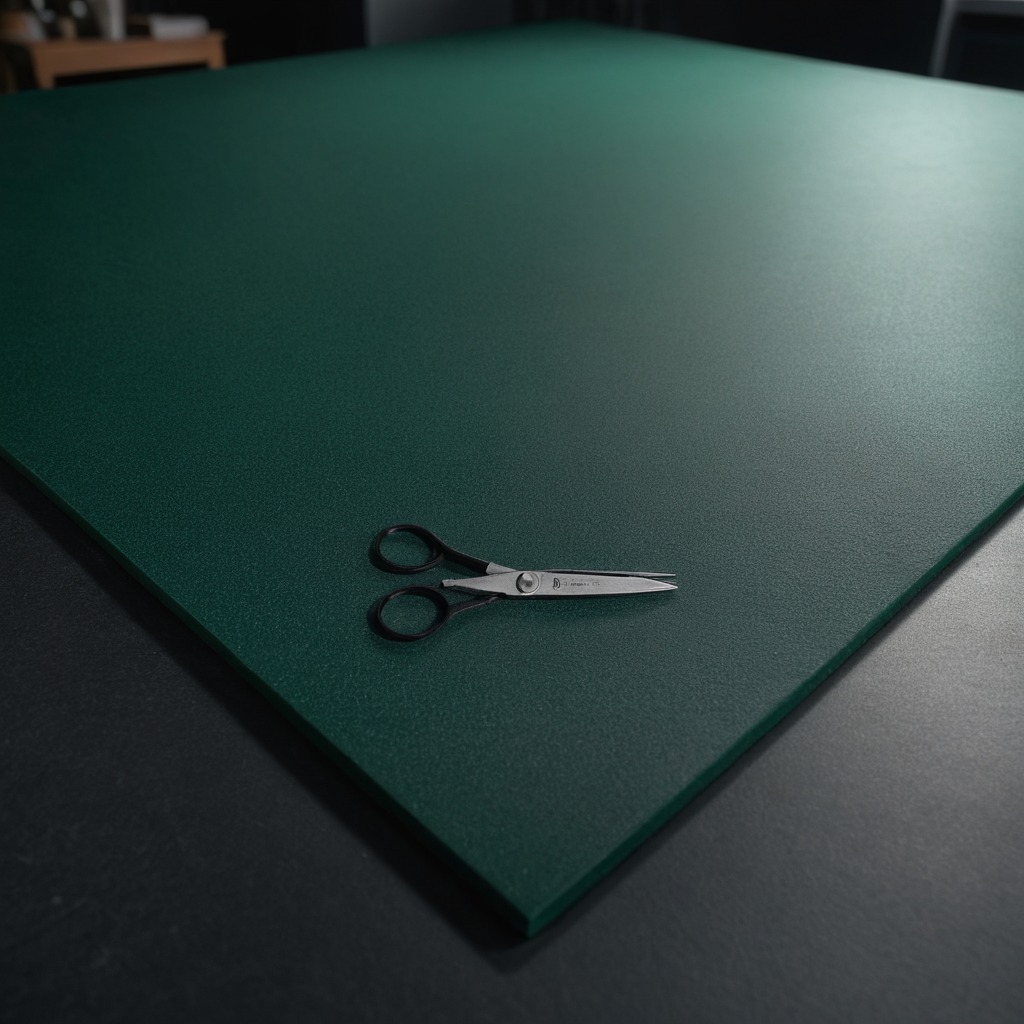
A scissor lies on the tabletop.